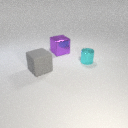
large purple metal cube to the left of small cyan metal cylinder